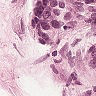
Metastatic tissue present: yes